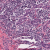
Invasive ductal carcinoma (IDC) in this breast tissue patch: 1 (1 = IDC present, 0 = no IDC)